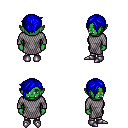
a pixel art fantasy rpg character, female body template, orc, green skin, chain mail, metal pants, blue pixie cut hairstyle, metal boots, four views (front, back, left, right), 2x2 character sprite sheet, small pixel art, hard edges, no anti-aliasing